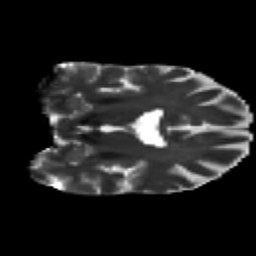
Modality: T2w
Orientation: coronal
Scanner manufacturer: ge
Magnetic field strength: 3 T
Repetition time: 8.8 s
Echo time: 0.085 s